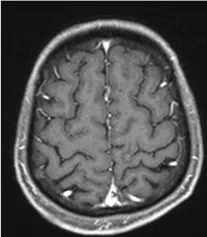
Serial CT and MRI of the case. (I) MRI after 3 months of alectinib therapy and radiotherapy with a partial response of the brain metastases.
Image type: radiology (mri)